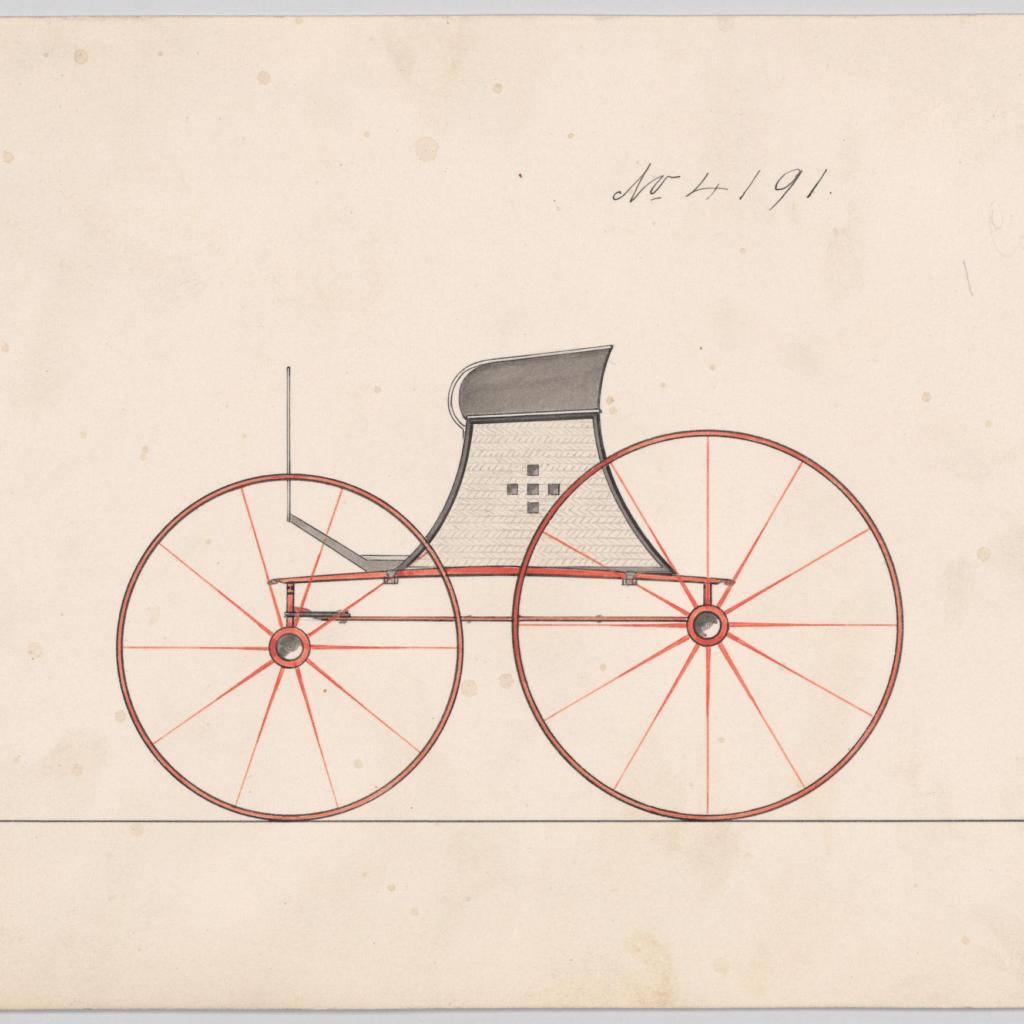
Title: Side Bar Gig Trap/Wagon # 4191
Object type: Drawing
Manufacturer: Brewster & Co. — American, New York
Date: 1892
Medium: Graphite, pen and black ink, watercolor and gouache
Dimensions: Sheet: 5 5/8 x 9 in. (14.3 x 22.9 cm)
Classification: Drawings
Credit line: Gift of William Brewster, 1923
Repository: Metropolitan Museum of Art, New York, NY